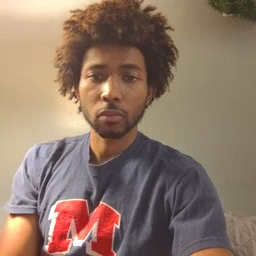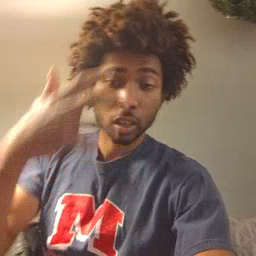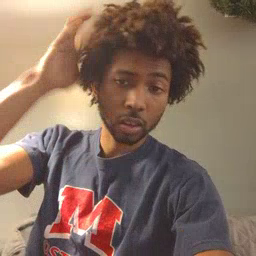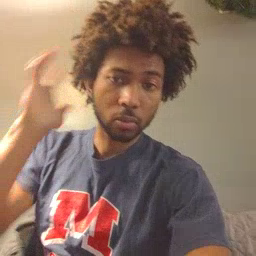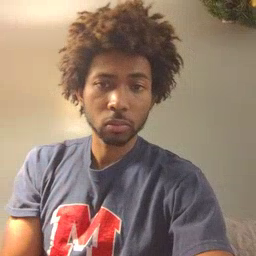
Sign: lion